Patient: sex F, age 43
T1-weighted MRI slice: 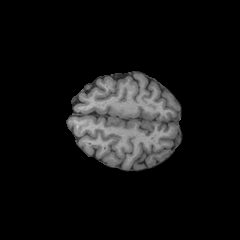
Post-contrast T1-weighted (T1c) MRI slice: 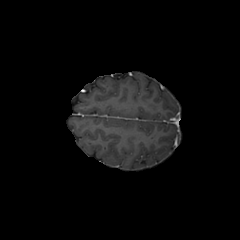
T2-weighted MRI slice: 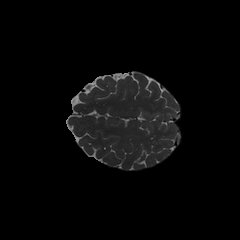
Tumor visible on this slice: no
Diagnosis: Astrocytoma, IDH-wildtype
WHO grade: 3